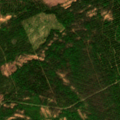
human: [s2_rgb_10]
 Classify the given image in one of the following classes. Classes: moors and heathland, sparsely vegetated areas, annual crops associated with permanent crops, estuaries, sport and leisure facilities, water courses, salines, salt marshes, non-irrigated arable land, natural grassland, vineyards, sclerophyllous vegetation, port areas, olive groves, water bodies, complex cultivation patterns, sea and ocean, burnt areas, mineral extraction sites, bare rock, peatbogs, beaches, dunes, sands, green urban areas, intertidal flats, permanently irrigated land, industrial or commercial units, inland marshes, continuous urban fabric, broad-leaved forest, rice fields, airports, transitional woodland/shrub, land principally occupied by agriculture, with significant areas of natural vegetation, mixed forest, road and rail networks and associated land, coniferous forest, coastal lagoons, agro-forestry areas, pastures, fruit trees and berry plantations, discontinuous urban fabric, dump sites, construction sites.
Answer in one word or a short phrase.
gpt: mixed forest, transitional woodland/shrub